Current action and preconditions to check: path_clear

Your task: For each precondition in the list above, predict whether it will hold at this action.

Consider the current scene as observed from the mobile robot's camera, and analyze the predicted future states of all dynamic agents (e.g., people, animals, vehicles, or any moving entities) within the NEXT SECOND.

IMPORTANT: Only answer "very likely" if you are absolutely certain—based on strong, clear evidence—that a dynamic agent will violate the precondition in the predicted future state. Do NOT answer "very likely" for unlikely, ambiguous, or low-probability risks.

Ask yourself for each precondition: Is there a high probability, with clear and convincing evidence, that the predicted future states of any dynamic agent will interfere with the predicted future state of the currently executing action within the NEXT SECOND, causing that precondition to fail?

Assess the risk level based on these predictions. Use "likely" or "very likely" if motions create a clear risk of interference.

Use "neutral" or "improbable" if agents are nearby but their predicted paths are clearly diverging or non-conflicting.

Failure Risk Categories: "very improbable", "improbable", "neutral", "likely", "very likely"

Answer Format: Output ONLY the probability_of_failure value from these categories: "very improbable", "improbable", "neutral", "likely", "very likely"

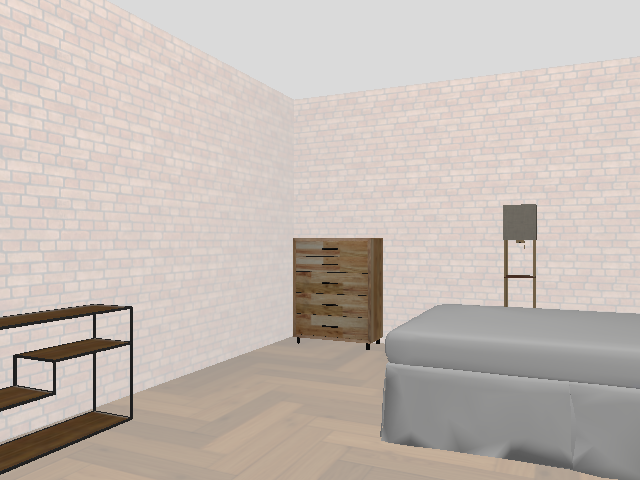

Answer: very improbable